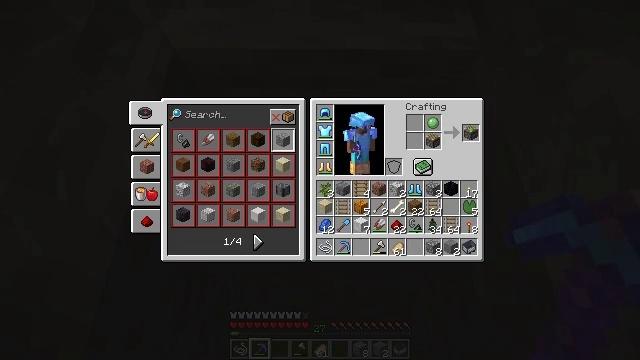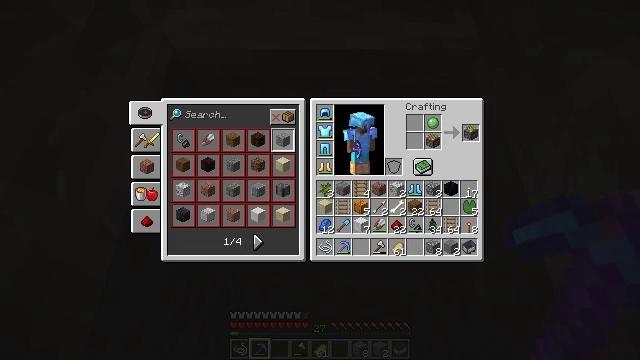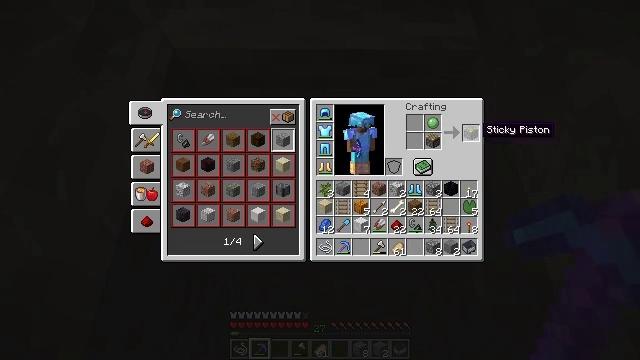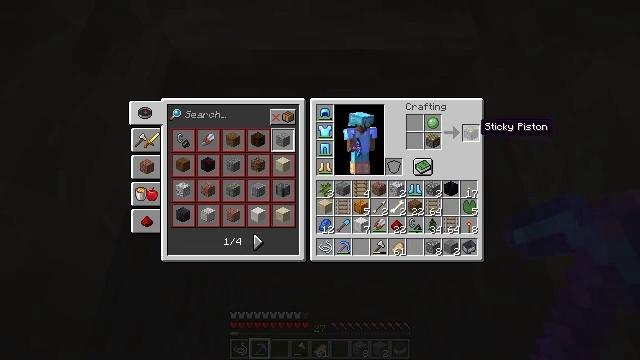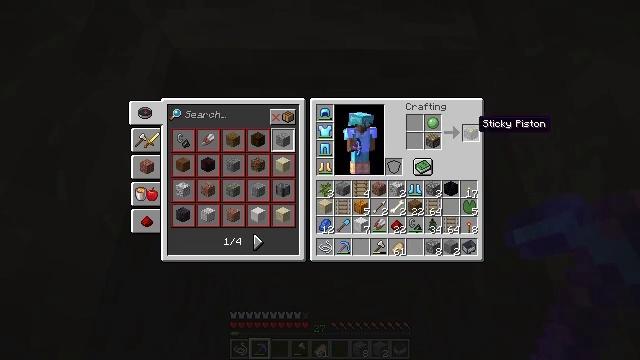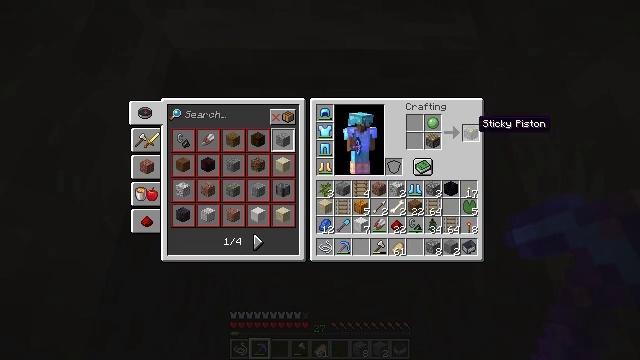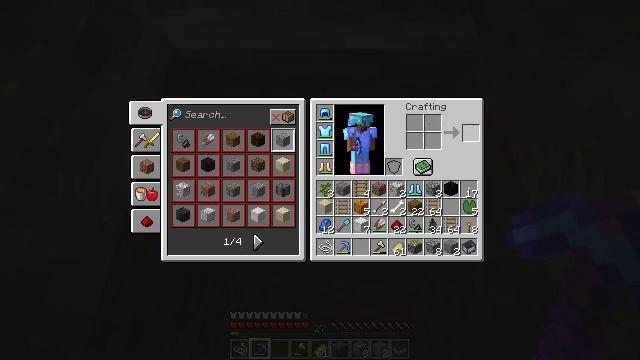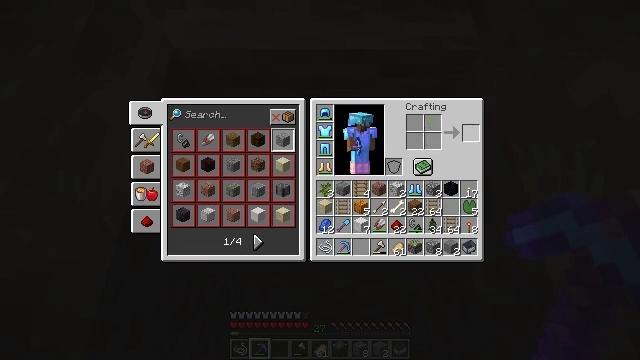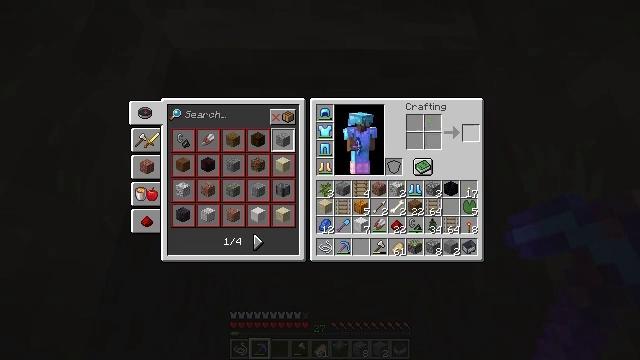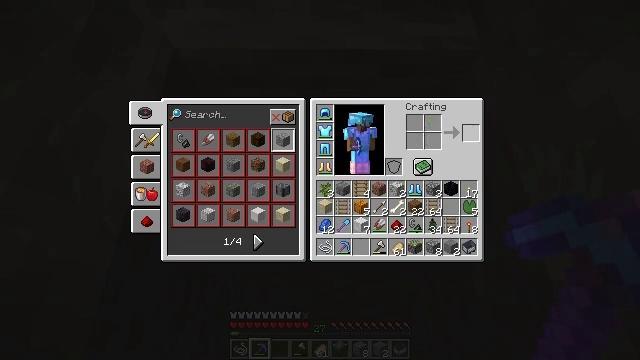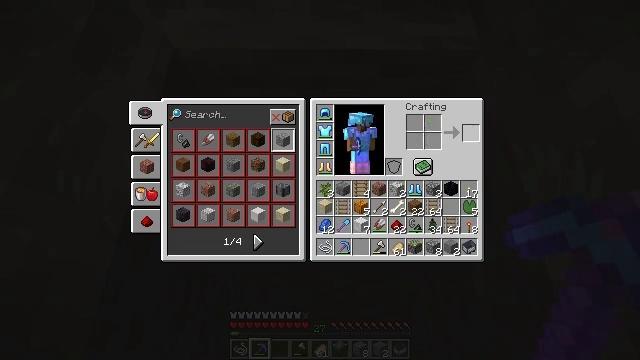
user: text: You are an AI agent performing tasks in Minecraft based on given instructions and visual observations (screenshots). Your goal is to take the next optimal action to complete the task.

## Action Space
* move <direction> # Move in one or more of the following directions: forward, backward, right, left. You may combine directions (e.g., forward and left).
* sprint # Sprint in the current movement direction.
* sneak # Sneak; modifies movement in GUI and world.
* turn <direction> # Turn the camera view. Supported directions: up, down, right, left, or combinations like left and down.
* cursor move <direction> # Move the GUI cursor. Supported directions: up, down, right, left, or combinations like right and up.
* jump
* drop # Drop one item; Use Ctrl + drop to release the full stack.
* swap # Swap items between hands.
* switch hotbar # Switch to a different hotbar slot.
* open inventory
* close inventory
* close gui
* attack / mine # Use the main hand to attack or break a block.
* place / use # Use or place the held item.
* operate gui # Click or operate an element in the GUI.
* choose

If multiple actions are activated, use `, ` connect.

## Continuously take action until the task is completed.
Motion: motion action
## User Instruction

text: In the crafting table, craft a sticky piston.
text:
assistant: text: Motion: sneak
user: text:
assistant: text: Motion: sneak
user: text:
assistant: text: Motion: sneak
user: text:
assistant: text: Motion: sneak
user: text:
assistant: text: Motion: sneak
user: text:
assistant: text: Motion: sneak, operate gui
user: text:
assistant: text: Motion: sneak, operate gui
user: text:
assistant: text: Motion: sneak, operate gui
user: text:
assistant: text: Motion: sneak
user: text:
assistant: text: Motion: sneak
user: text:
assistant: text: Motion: sneak